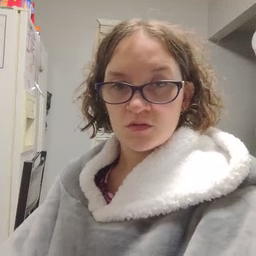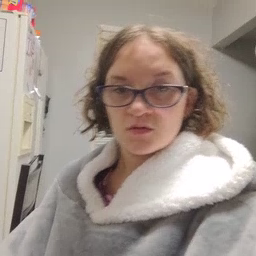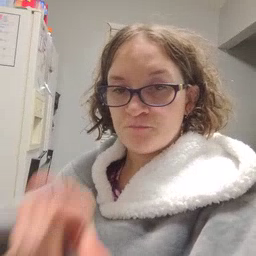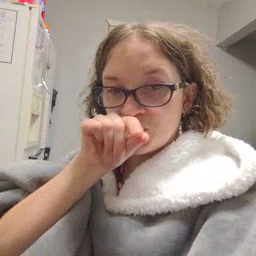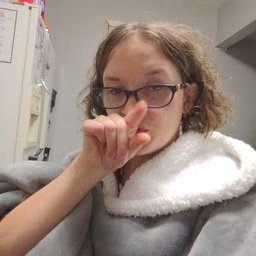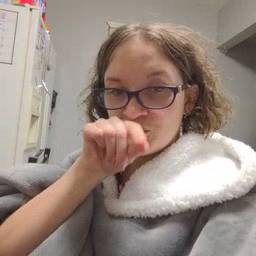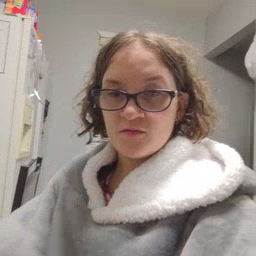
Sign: bird